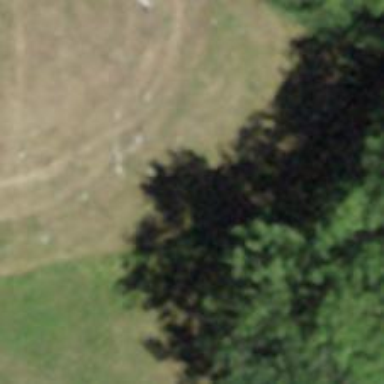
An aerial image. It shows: Grass path.